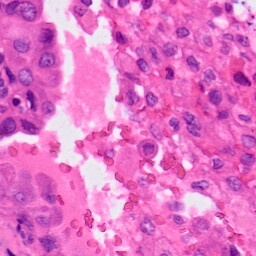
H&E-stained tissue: Lung